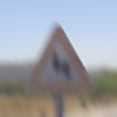
Verkehrszeichen: DoppelkurveZunaechstLinks
Umgebung: Roofed, Underpass
Tageszeit: Midday
Wetter: Clear
Licht: Natural
Jahreszeit: NotSpecified
Kontrast: LowContrast